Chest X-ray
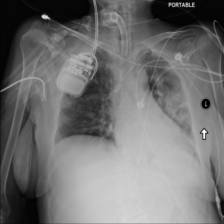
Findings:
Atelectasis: negative
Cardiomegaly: negative
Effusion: negative
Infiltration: positive
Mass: negative
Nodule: negative
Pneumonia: negative
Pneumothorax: negative
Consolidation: negative
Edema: negative
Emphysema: negative
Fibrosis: negative
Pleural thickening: negative
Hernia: negative